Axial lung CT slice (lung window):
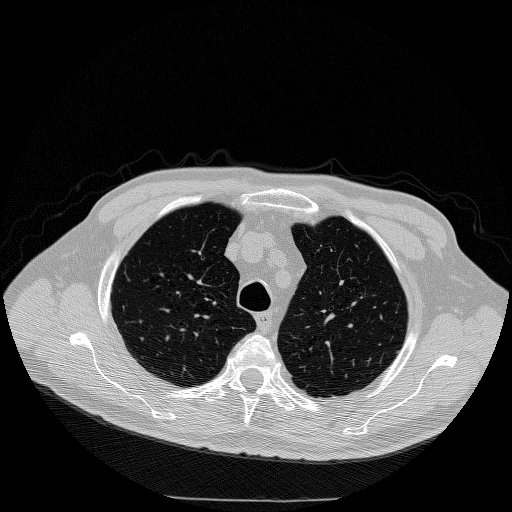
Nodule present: no